Field crop: tomato
Growth stage: 1
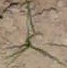
Species: cyperus